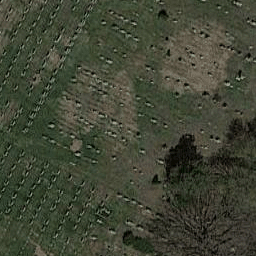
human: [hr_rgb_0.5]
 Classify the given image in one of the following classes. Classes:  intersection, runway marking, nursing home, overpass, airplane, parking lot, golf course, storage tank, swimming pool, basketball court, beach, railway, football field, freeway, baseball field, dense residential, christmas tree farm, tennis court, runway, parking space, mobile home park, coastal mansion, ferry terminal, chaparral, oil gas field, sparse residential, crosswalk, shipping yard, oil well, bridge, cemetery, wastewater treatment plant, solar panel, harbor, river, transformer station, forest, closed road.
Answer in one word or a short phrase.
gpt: cemetery